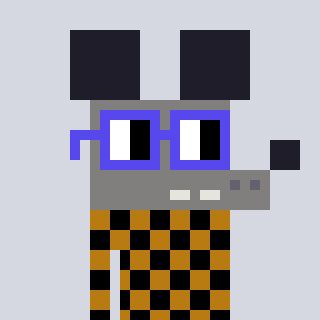
a pixel art character with square blue glasses, a mouse-shaped head and a gold-colored body on a cool background